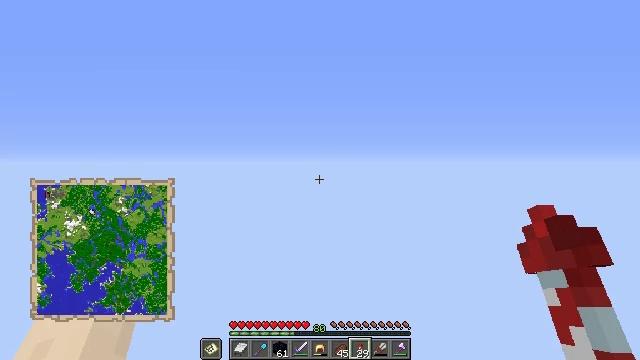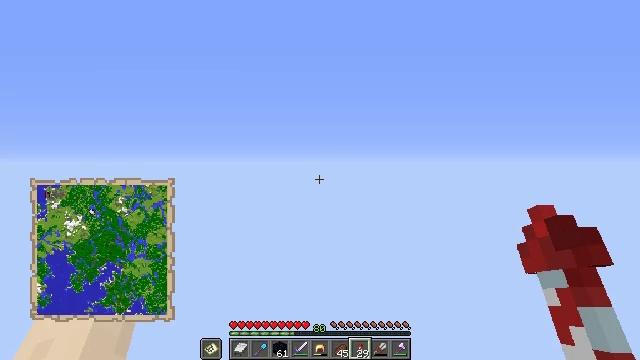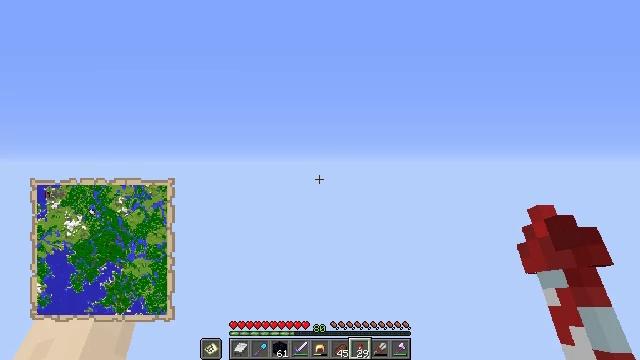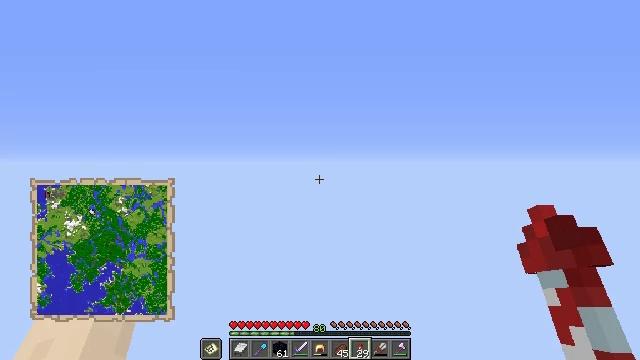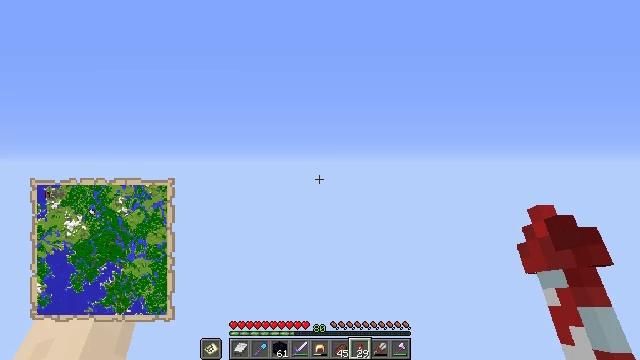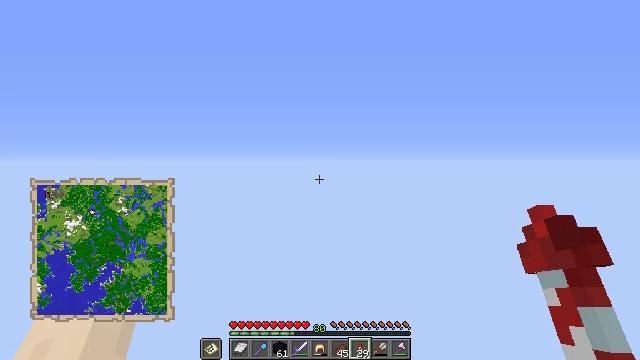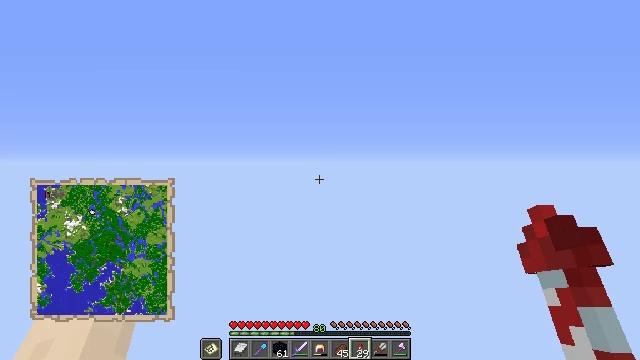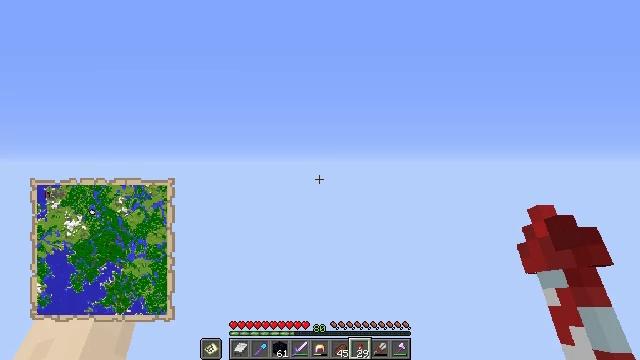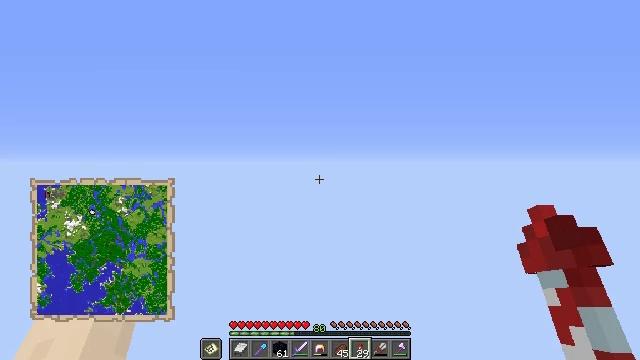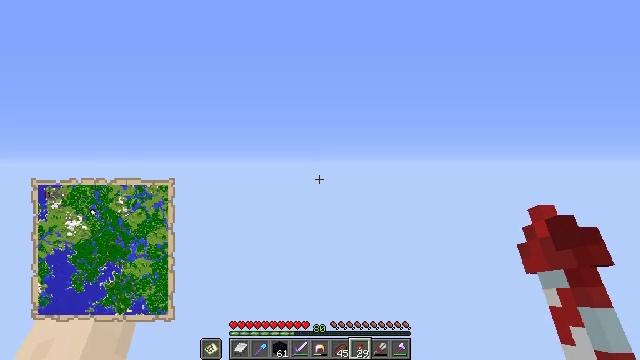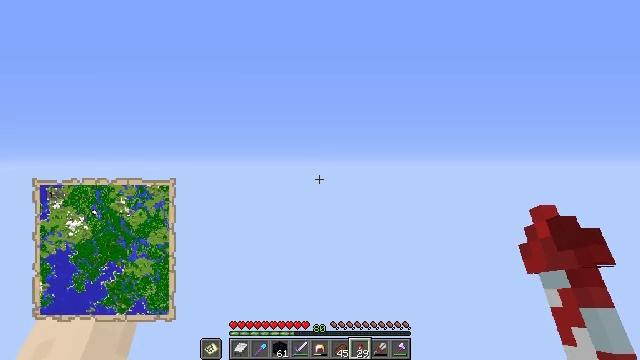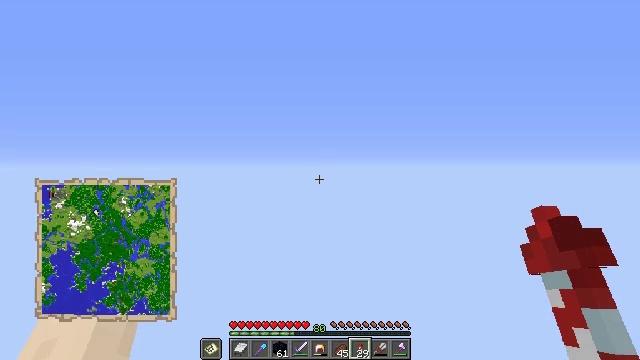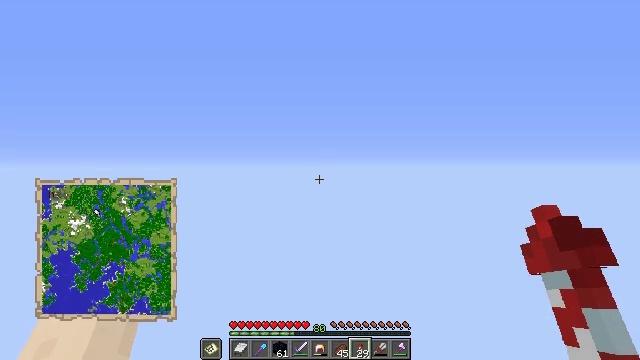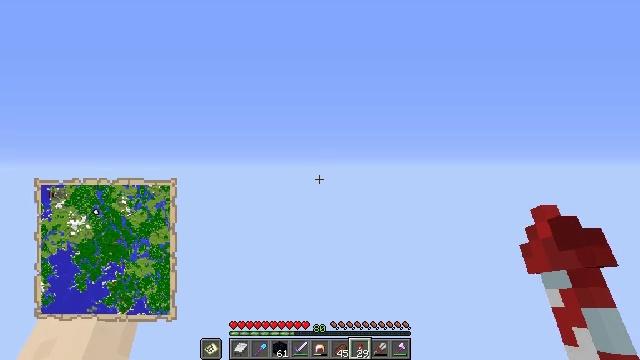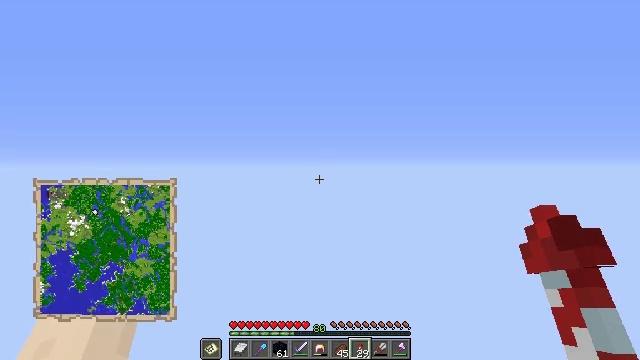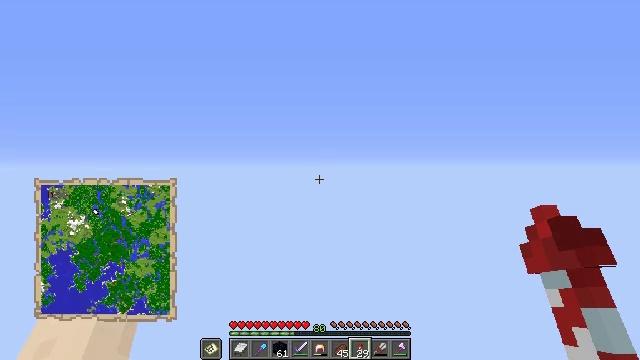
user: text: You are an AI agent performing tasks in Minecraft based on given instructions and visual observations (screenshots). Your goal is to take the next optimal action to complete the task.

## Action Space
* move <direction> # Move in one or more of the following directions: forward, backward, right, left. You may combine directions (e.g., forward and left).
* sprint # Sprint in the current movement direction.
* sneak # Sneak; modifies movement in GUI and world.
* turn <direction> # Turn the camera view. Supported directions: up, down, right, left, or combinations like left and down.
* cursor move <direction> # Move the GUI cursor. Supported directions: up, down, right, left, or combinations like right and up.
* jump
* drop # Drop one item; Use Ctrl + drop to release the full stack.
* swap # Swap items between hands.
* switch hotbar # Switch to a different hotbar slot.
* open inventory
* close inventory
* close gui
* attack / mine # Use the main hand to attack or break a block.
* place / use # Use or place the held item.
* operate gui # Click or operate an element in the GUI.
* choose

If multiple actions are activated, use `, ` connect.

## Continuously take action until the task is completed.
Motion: motion action
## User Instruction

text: Attack the bell to remove it.
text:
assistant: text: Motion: no_op
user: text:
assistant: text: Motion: no_op
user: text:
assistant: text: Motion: no_op
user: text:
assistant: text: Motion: no_op
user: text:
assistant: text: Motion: no_op
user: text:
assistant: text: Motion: no_op
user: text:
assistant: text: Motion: no_op
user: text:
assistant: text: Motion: no_op
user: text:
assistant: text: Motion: turn left
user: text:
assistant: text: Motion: turn left
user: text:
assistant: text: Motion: turn left
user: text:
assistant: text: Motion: turn left
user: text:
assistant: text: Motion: turn left
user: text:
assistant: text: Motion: turn left
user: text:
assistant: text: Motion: turn left
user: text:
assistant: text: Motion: turn left
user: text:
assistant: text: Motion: no_op
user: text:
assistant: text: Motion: no_op
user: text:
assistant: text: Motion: no_op
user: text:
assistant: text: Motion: no_op
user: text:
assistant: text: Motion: no_op
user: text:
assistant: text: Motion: no_op
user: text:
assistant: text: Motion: no_op
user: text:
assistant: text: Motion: no_op
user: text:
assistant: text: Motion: no_op
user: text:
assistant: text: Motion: no_op
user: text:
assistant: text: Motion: no_op
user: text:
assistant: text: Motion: no_op
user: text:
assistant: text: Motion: no_op
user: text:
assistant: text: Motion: no_op